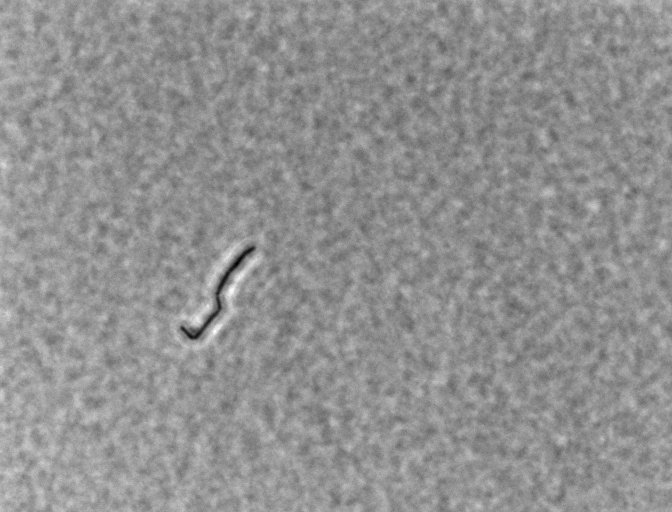
Bacillus coagulans